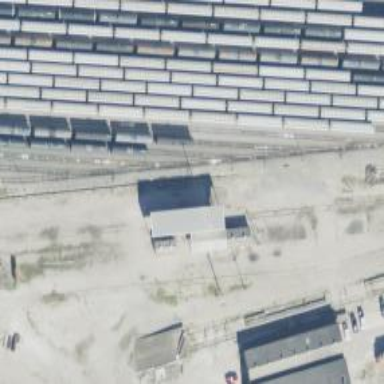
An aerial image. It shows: Railway yard in service.